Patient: sex F, age 72
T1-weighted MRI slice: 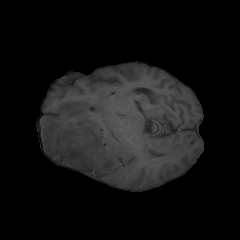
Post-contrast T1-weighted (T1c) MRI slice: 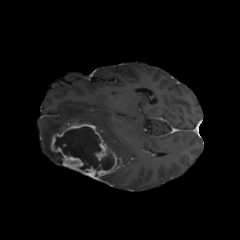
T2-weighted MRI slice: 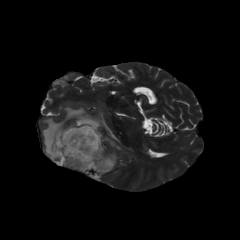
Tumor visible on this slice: yes
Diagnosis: Glioblastoma, IDH-wildtype
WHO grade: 4